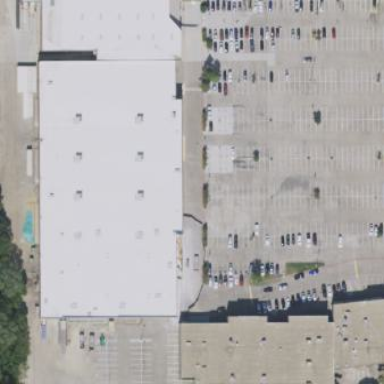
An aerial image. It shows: Retail building.